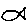
Label: fish